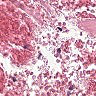
Metastatic tissue present: no